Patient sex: M
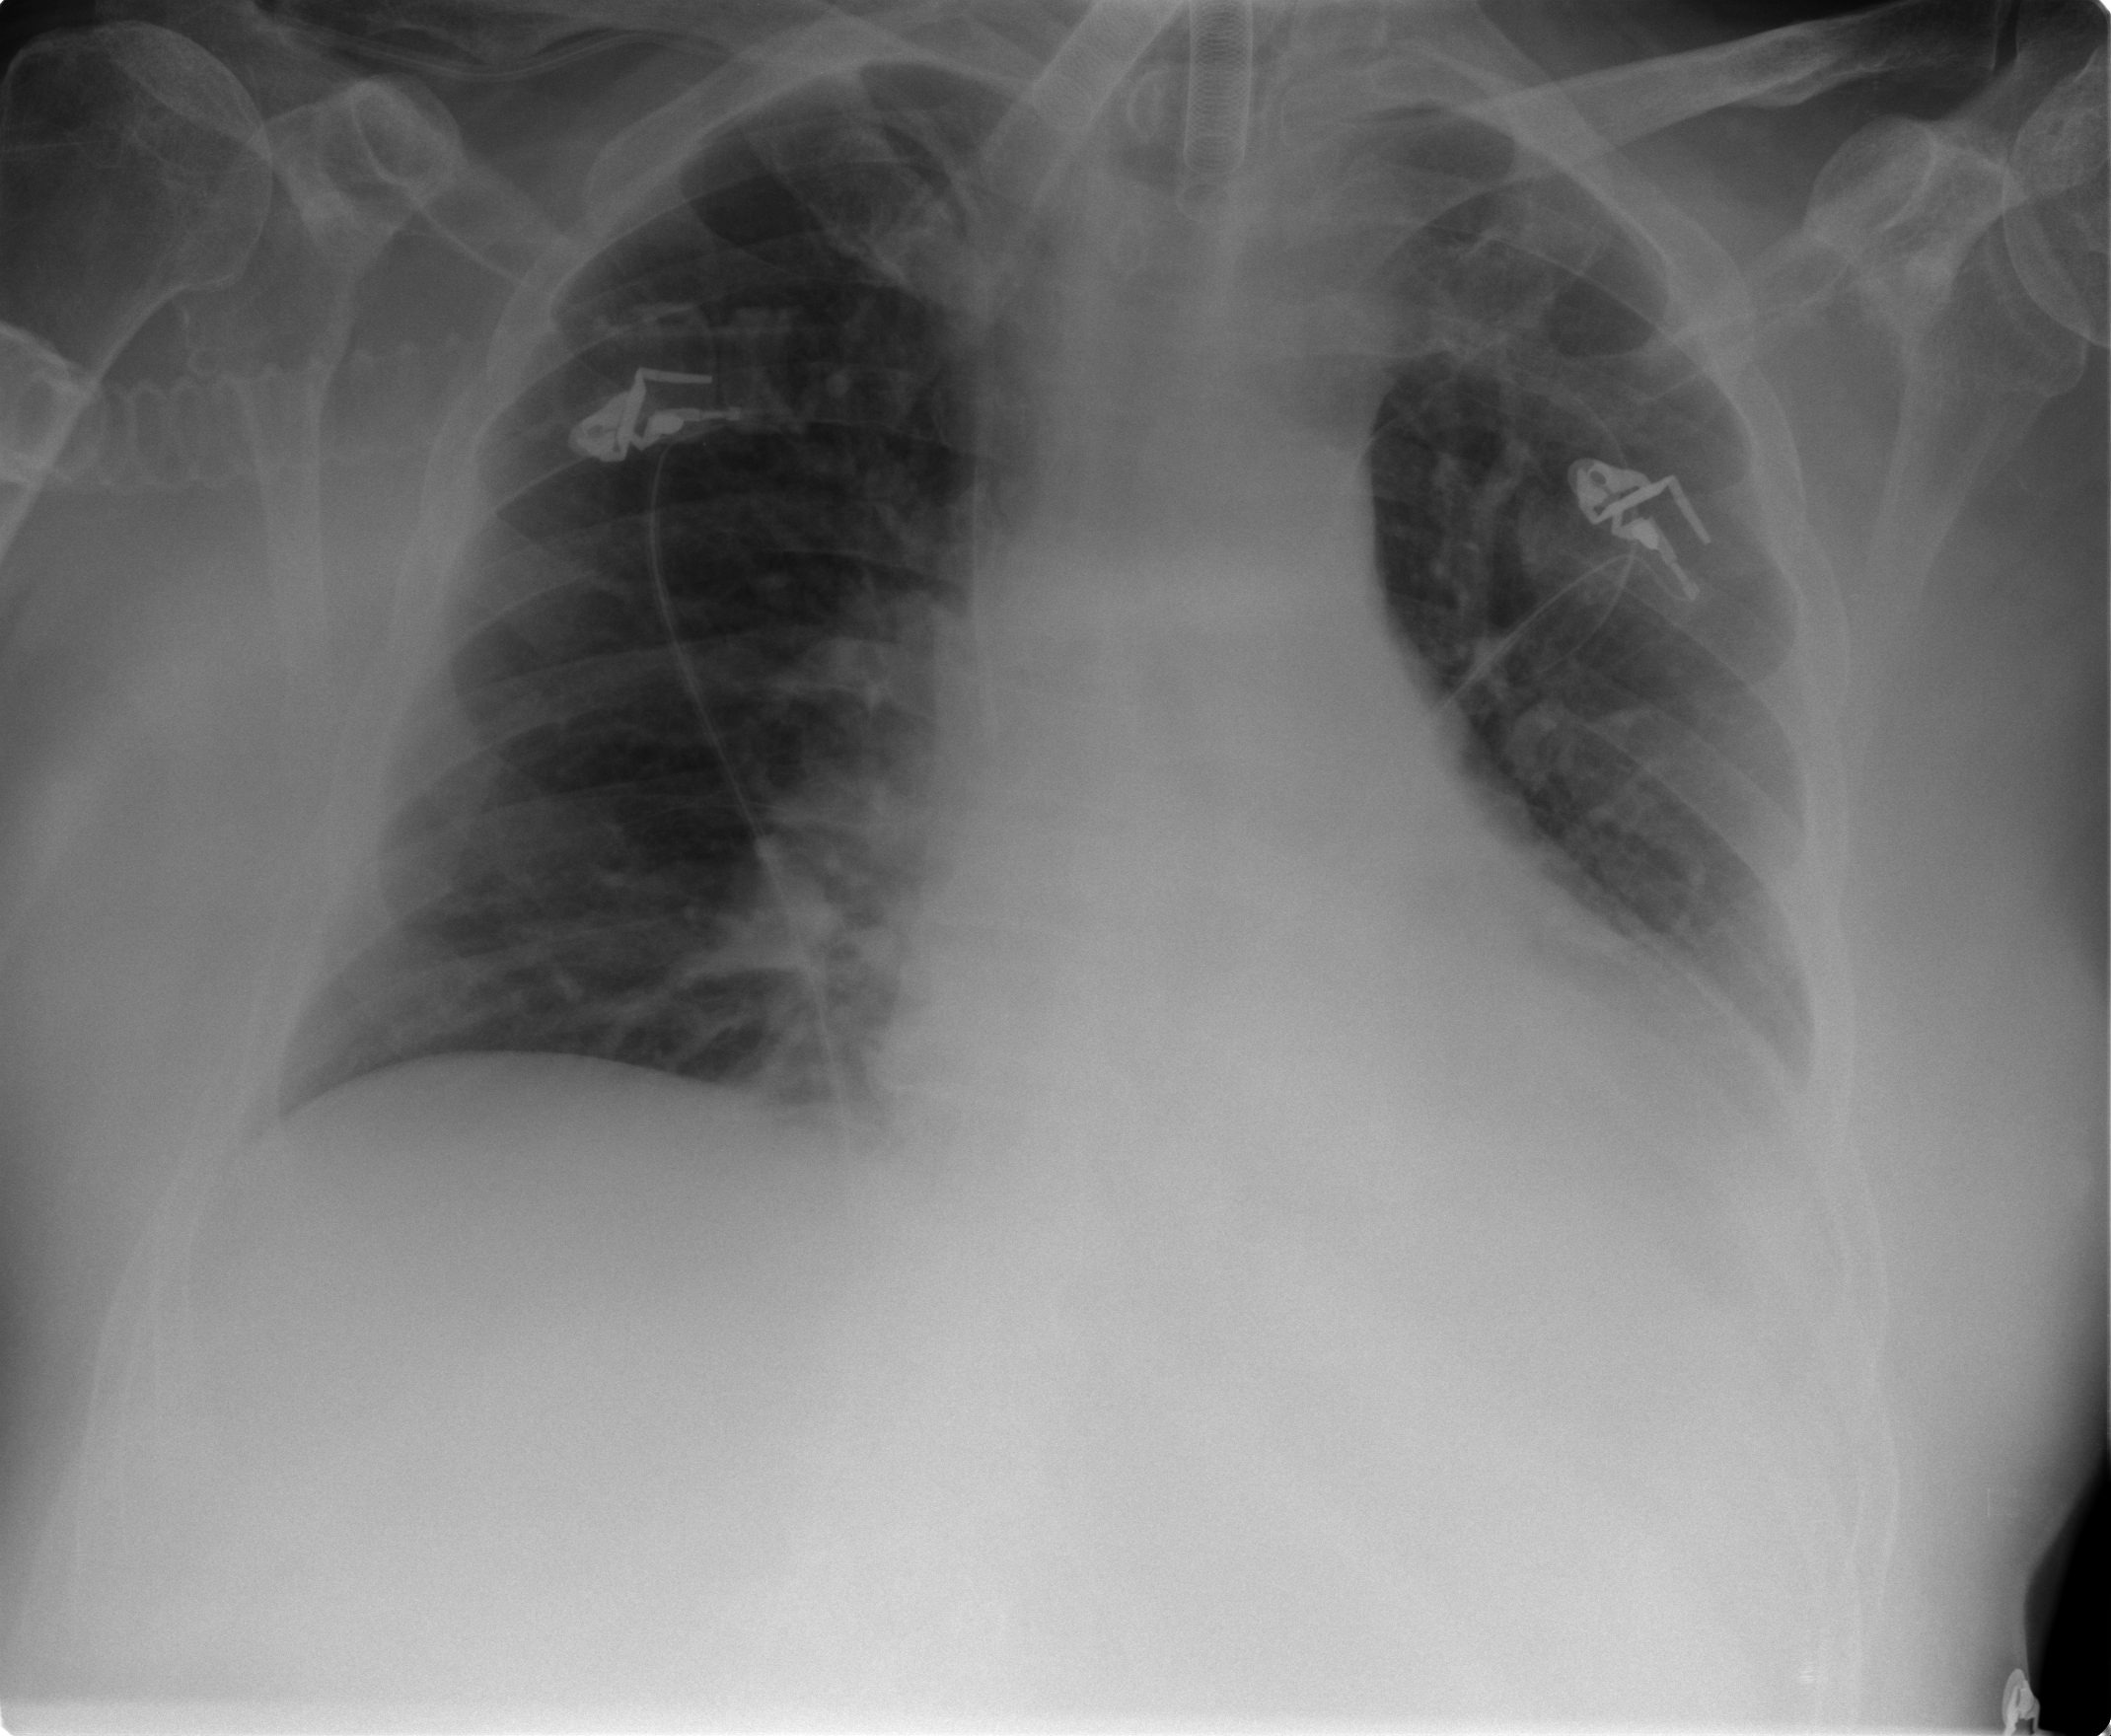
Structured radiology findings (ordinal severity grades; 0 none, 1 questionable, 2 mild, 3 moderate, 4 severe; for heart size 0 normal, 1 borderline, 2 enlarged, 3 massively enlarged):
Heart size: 2
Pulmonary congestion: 1
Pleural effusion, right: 0
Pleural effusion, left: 1
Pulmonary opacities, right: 1
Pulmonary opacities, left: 0
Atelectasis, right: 1
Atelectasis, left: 1